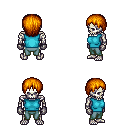
a pixel art fantasy rpg character, male body template, skeleton, teal sleeveless shirt, teal pants, dark blonde plain hairstyle, metal gloves, four views (front, back, left, right), 2x2 character sprite sheet, small pixel art, hard edges, no anti-aliasing